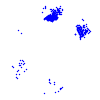
Particle: electron